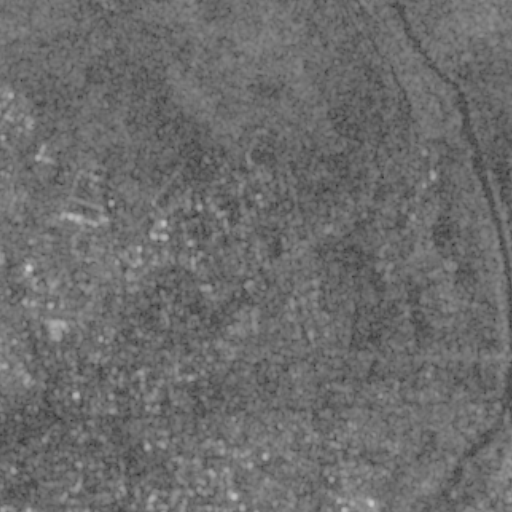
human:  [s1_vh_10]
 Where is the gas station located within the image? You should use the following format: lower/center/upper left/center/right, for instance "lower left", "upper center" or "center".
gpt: The gas station is located in the lower right of the image.
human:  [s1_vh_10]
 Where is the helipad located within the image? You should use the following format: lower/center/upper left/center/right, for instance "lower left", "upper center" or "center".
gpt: The helipad is located in the upper right of the image.
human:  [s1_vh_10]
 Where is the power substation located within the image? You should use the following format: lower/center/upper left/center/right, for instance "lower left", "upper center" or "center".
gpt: The power substation is located in the lower left of the image.
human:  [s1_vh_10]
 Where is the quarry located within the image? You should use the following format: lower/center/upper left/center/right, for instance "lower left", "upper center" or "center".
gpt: The quarry is located in the lower right of the image.
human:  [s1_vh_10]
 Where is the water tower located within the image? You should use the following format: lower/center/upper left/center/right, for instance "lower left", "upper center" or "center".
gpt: The water tower is located in the lower center of the image.
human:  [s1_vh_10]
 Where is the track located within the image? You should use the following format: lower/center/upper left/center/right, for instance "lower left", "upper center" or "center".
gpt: There is no track in the image.

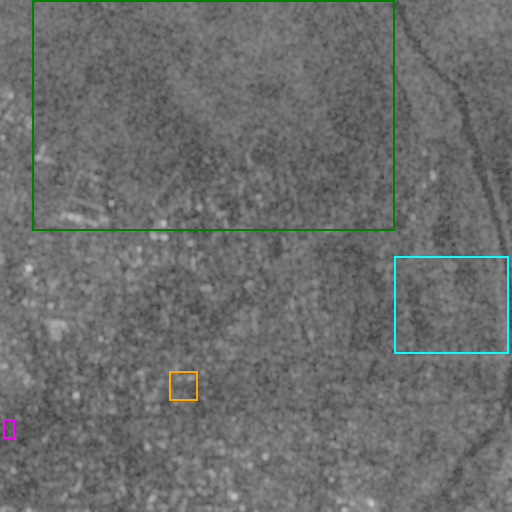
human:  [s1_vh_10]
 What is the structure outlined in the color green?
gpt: The structure outlined in green is a crop field.
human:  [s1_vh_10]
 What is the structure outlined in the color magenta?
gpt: The structure outlined in magenta is a park.
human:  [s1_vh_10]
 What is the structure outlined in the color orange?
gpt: The structure outlined in orange is a parking lot.
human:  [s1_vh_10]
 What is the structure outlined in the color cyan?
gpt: The structure outlined in cyan is a quarry.
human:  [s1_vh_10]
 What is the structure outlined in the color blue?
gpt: There is no blue outline.